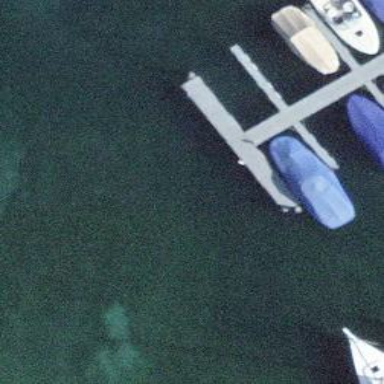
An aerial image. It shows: Man-made pier.